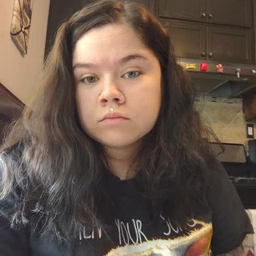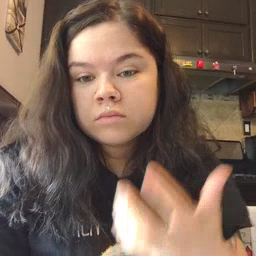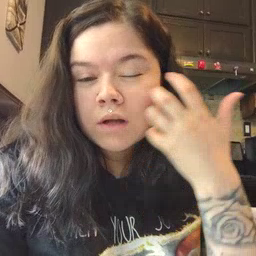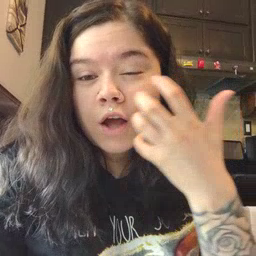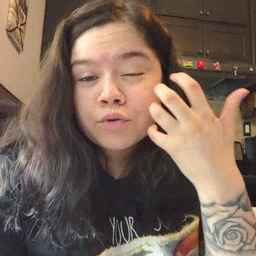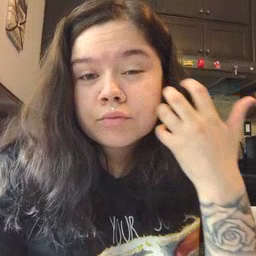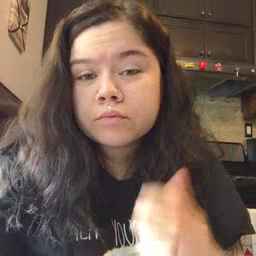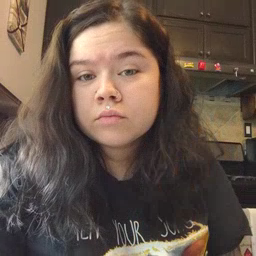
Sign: tiger